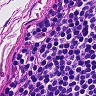
Metastatic tissue present: no